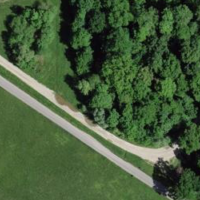
EUNIS habitat code: 25
Species observed at this site:
Limax maximus